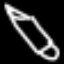
Label: pencil